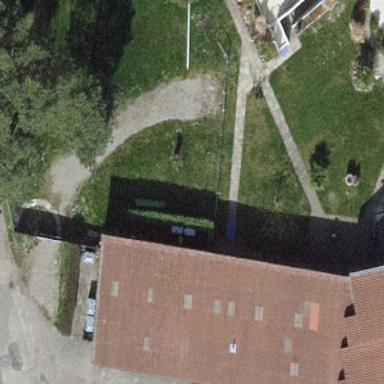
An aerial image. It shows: Toilets housed in building.